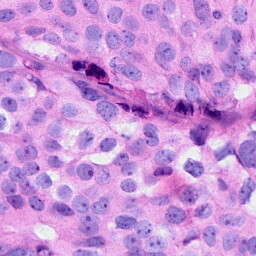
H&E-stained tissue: Breast